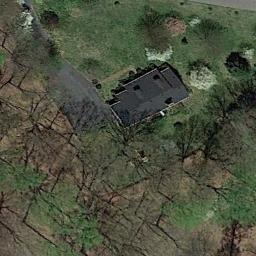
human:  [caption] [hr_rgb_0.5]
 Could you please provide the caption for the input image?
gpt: There are many trees beside the sparse residential .

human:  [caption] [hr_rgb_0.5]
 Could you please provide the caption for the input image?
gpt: Two paths lead to a small black house .

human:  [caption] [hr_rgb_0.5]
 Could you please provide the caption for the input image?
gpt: The sparse residential is on the grass next to some trees and bare land .

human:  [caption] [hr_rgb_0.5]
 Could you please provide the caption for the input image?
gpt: There are several houses of different sizes and many withered trees in a sparse residential area surrounded by grass .

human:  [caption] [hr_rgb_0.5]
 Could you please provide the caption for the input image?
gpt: A sparse residential area with some withered trees and a black building .